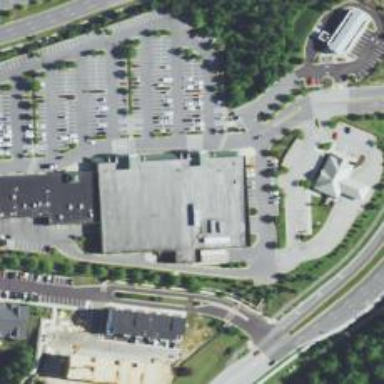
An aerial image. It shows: Supermarket.